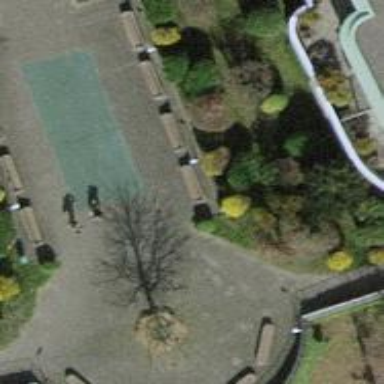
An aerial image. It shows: Concrete bench.